Question: I have a FragmentActivity that makes at the beginning a fragment transacation loading a DialogFragment which builds an AlertDialog. The theme of the Activity is set to @android:style/Theme.Translucent.NoTitleBar.
I tried all and I am not being able to show the DialogFragment without the background around.
Please do not care about the red ones, I only obfuscated my app. The green color is the problem is the backgound that I want to get rid of, if I set the color to Transparent, it is still shown in white.

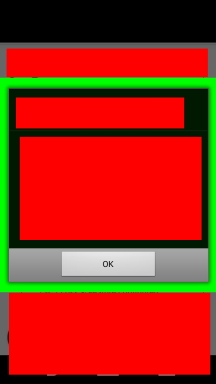
Answer: When you create the DialogFragment and call it with show() you will get the background around, not matter if you set the background color to transparent. If you do a fragment transaction to show the DialogFragment, then you can change the color of the background around, and set it to Transparent.